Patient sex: M
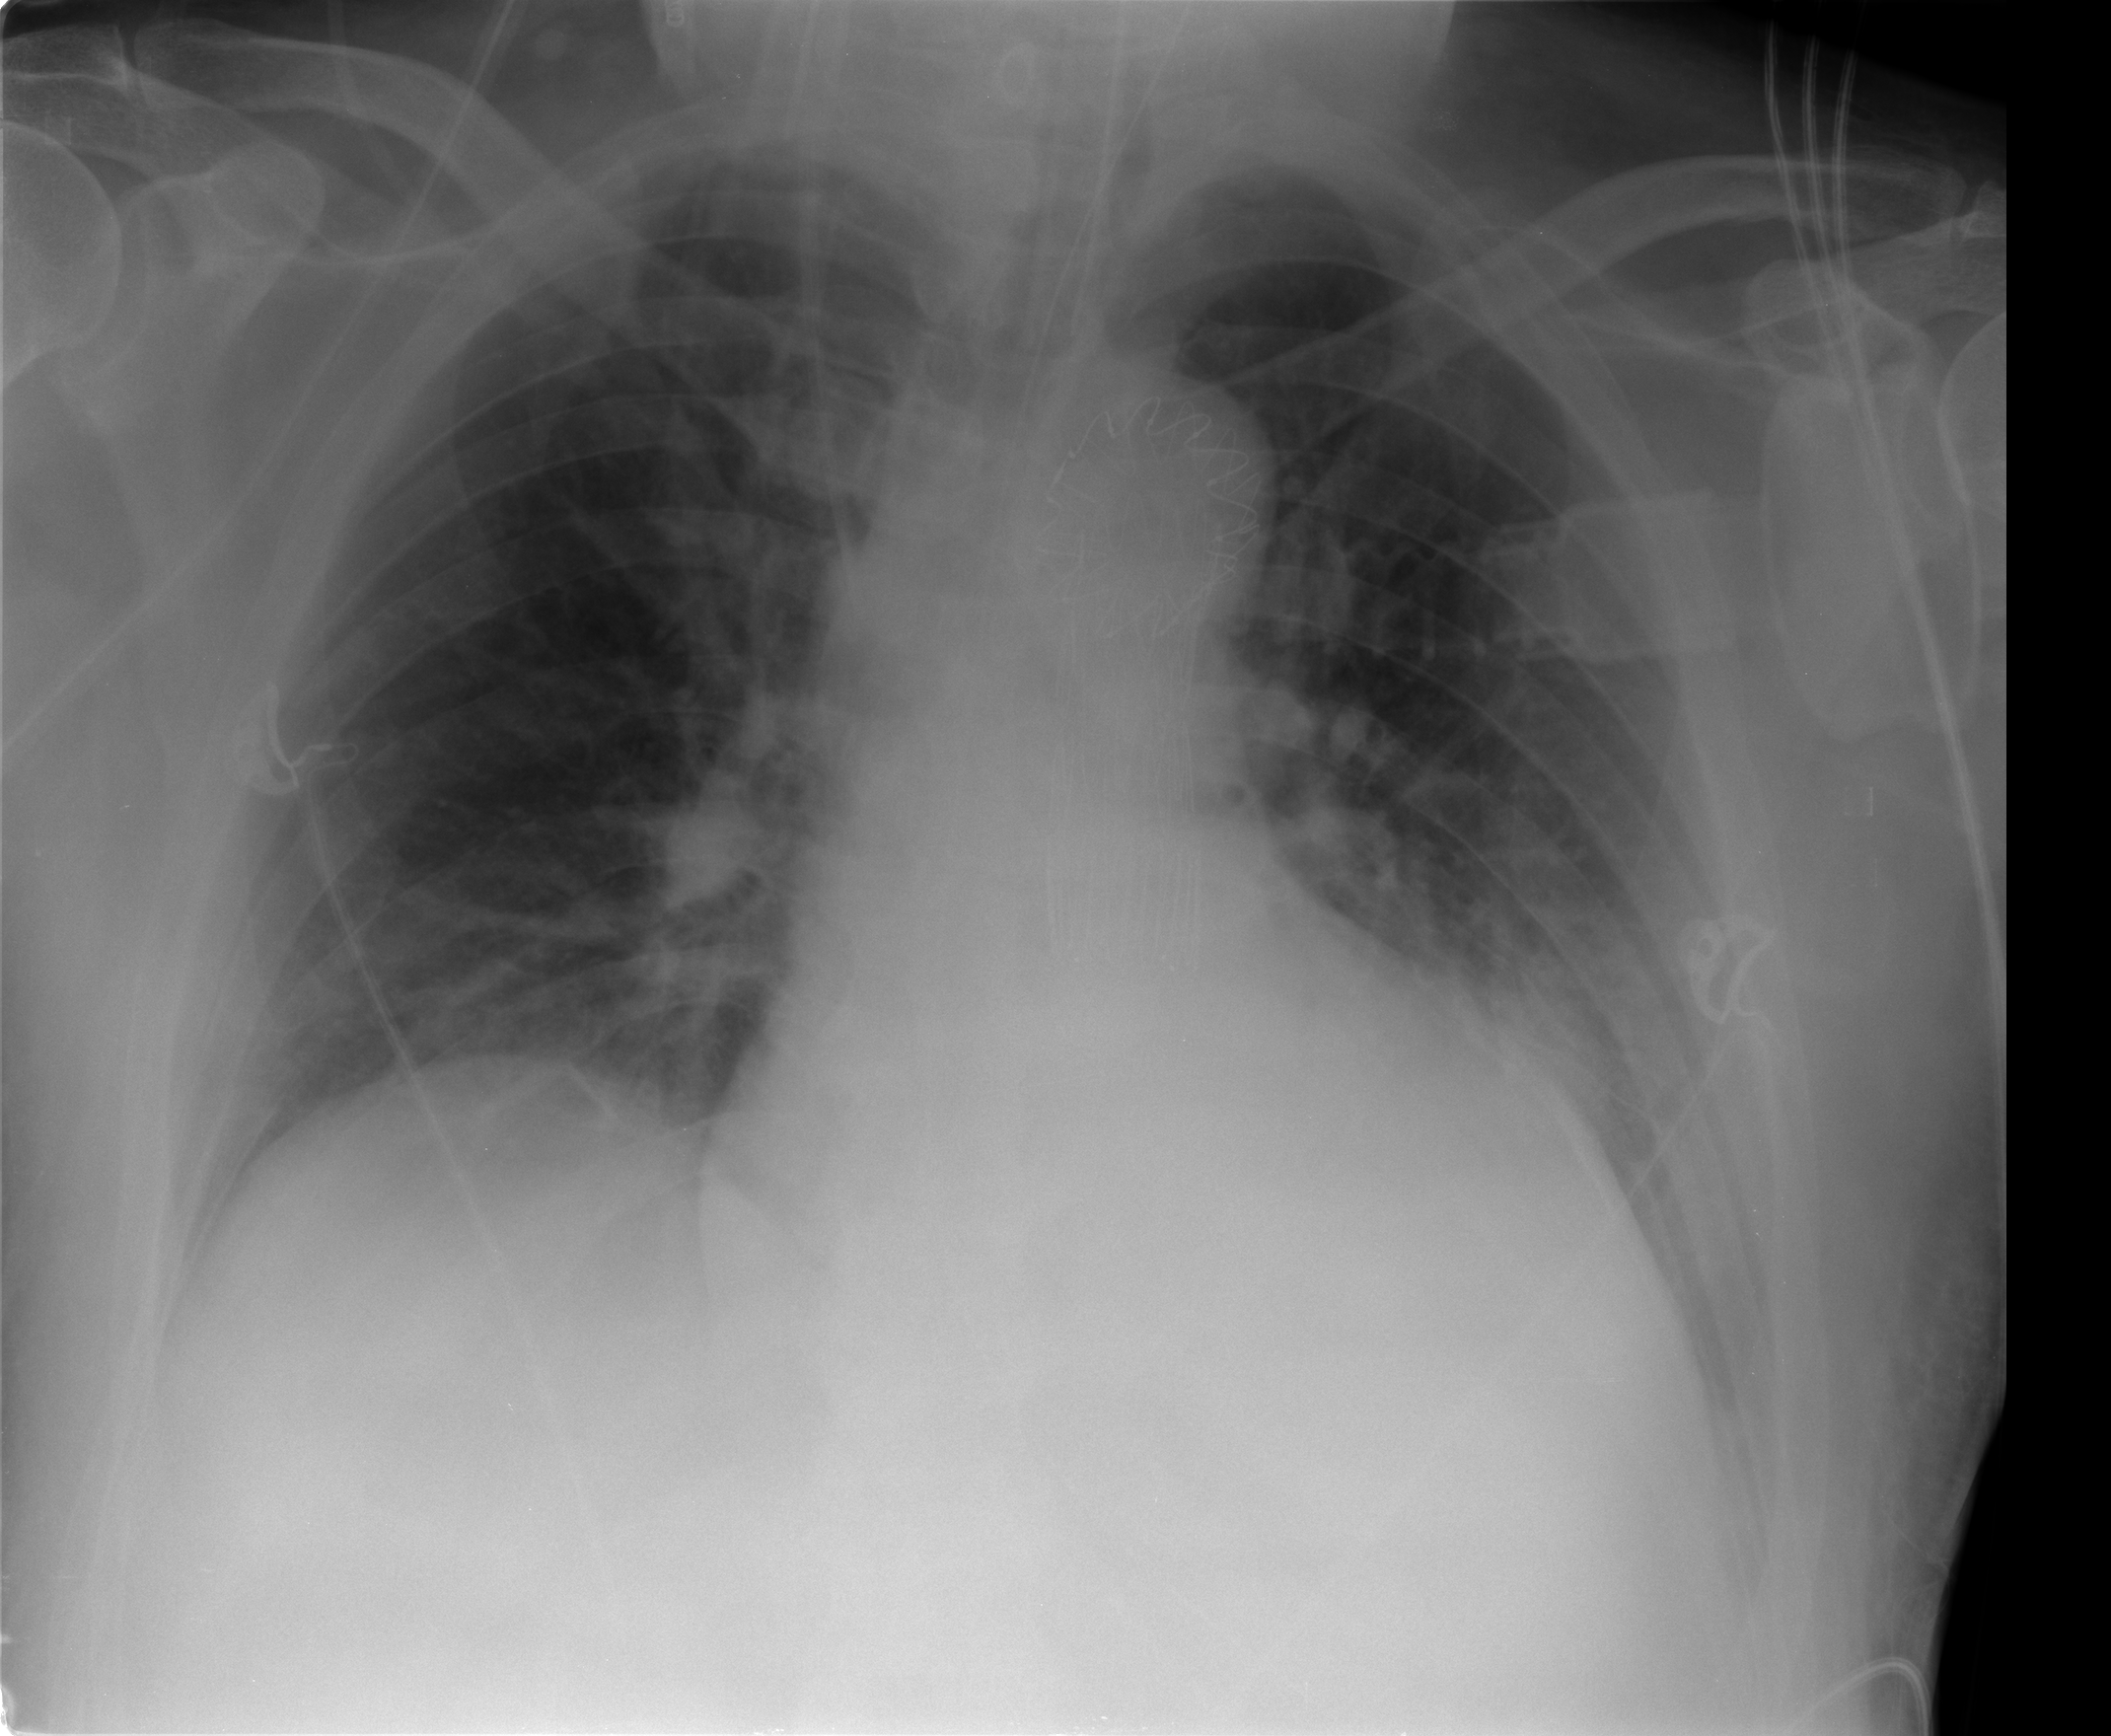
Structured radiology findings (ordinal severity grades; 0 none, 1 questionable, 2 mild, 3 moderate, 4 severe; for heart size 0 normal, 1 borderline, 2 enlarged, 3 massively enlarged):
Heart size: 2
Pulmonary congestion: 2
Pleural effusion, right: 1
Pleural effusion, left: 1
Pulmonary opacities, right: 0
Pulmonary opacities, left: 0
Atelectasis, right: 2
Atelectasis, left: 2